Field crop: tomato
Growth stage: 1
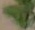
Species: solanum